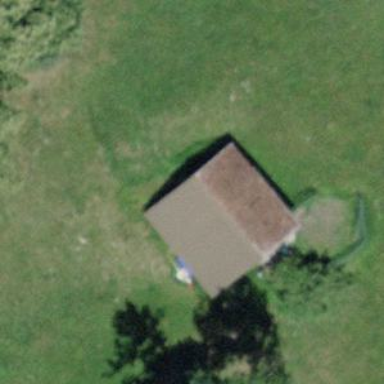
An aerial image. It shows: Rural barn.